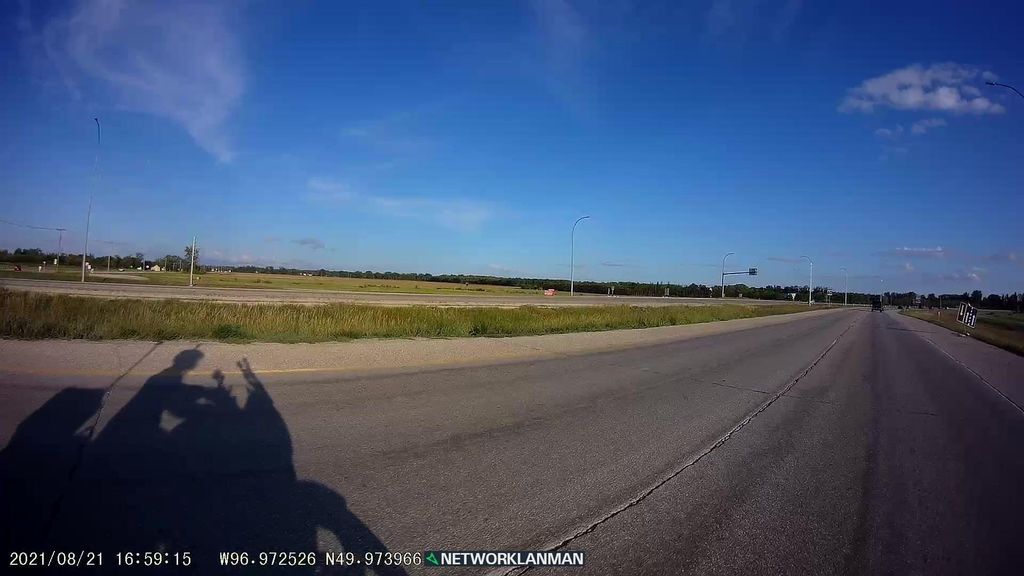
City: winnipeg